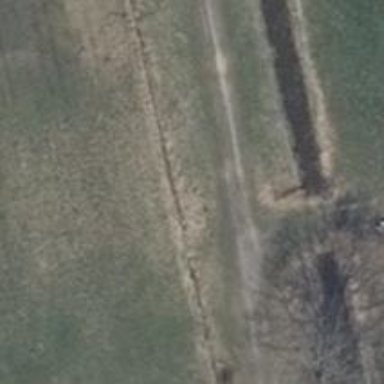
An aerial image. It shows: Grass track with grade5 track type.